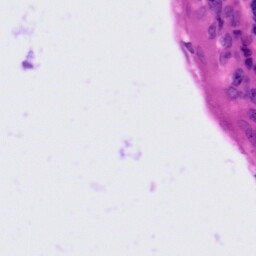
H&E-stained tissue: Tonsil